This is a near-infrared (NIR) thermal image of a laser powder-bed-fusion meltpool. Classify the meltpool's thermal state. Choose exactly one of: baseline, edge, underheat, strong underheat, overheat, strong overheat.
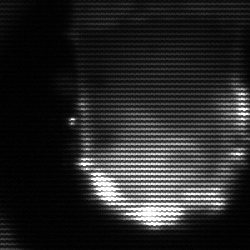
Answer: baseline